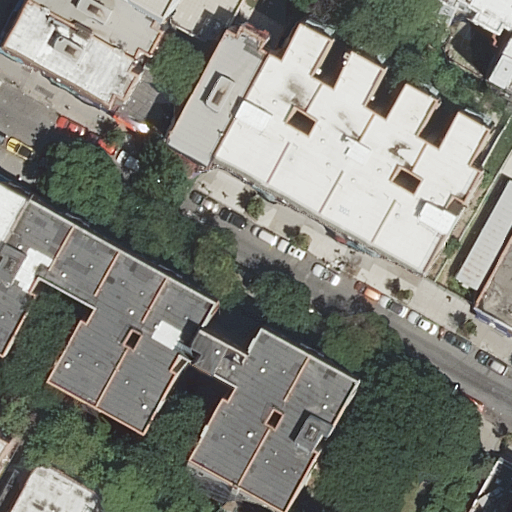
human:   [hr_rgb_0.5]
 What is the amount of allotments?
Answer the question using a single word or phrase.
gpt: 0

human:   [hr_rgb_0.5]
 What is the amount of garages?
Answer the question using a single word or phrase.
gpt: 0

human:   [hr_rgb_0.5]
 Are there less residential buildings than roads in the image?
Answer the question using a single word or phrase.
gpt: no

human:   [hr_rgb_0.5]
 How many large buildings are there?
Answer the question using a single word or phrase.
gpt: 2

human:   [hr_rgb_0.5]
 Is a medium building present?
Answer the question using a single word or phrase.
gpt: yes

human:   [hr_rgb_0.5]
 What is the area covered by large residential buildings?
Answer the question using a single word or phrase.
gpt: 2644m2

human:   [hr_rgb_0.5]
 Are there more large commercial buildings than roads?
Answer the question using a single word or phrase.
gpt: no

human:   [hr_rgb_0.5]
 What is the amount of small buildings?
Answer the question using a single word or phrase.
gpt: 7

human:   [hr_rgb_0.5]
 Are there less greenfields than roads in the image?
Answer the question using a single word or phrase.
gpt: yes

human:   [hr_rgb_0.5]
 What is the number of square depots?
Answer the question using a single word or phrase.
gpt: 0

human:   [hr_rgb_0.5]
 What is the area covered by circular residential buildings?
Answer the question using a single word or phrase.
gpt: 0m2

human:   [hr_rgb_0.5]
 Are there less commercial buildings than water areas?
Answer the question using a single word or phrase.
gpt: no

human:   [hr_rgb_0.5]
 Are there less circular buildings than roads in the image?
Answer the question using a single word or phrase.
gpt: yes

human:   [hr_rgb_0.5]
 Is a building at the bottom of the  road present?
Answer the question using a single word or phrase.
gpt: yes

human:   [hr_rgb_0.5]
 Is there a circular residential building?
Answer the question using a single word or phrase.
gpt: no

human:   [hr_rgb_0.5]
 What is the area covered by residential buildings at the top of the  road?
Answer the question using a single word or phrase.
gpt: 2594m2

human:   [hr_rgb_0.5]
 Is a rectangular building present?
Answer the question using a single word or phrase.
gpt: yes

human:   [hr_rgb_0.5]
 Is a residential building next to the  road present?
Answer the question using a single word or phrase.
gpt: yes

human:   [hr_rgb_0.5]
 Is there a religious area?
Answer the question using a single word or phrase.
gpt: no

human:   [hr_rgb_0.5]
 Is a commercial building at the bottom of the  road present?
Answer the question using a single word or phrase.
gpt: no

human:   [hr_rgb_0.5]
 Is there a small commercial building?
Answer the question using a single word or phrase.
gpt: no

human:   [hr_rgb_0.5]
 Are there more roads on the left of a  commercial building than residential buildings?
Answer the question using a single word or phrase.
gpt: no

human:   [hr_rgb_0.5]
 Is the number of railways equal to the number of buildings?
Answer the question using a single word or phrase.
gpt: no

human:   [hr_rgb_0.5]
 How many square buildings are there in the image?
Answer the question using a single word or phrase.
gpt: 0

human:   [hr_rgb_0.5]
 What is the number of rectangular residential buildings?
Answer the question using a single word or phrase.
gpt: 11

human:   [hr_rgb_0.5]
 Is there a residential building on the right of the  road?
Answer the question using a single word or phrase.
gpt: yes

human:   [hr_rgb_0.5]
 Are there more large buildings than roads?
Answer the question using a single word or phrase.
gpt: yes

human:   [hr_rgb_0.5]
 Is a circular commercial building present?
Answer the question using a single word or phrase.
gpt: no

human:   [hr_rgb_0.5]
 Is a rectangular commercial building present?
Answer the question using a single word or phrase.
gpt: no

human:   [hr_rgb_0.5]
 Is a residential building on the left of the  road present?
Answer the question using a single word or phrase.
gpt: yes

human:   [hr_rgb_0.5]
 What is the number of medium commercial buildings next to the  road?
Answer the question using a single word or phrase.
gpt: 0

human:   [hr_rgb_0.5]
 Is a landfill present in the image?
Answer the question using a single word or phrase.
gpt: no

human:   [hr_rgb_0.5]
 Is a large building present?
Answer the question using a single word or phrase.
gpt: yes

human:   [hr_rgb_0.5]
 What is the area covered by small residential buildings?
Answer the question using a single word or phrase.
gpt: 301m2

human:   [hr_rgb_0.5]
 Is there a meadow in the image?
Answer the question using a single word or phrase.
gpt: no

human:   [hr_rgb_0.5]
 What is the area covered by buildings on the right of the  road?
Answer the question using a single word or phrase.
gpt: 800m2